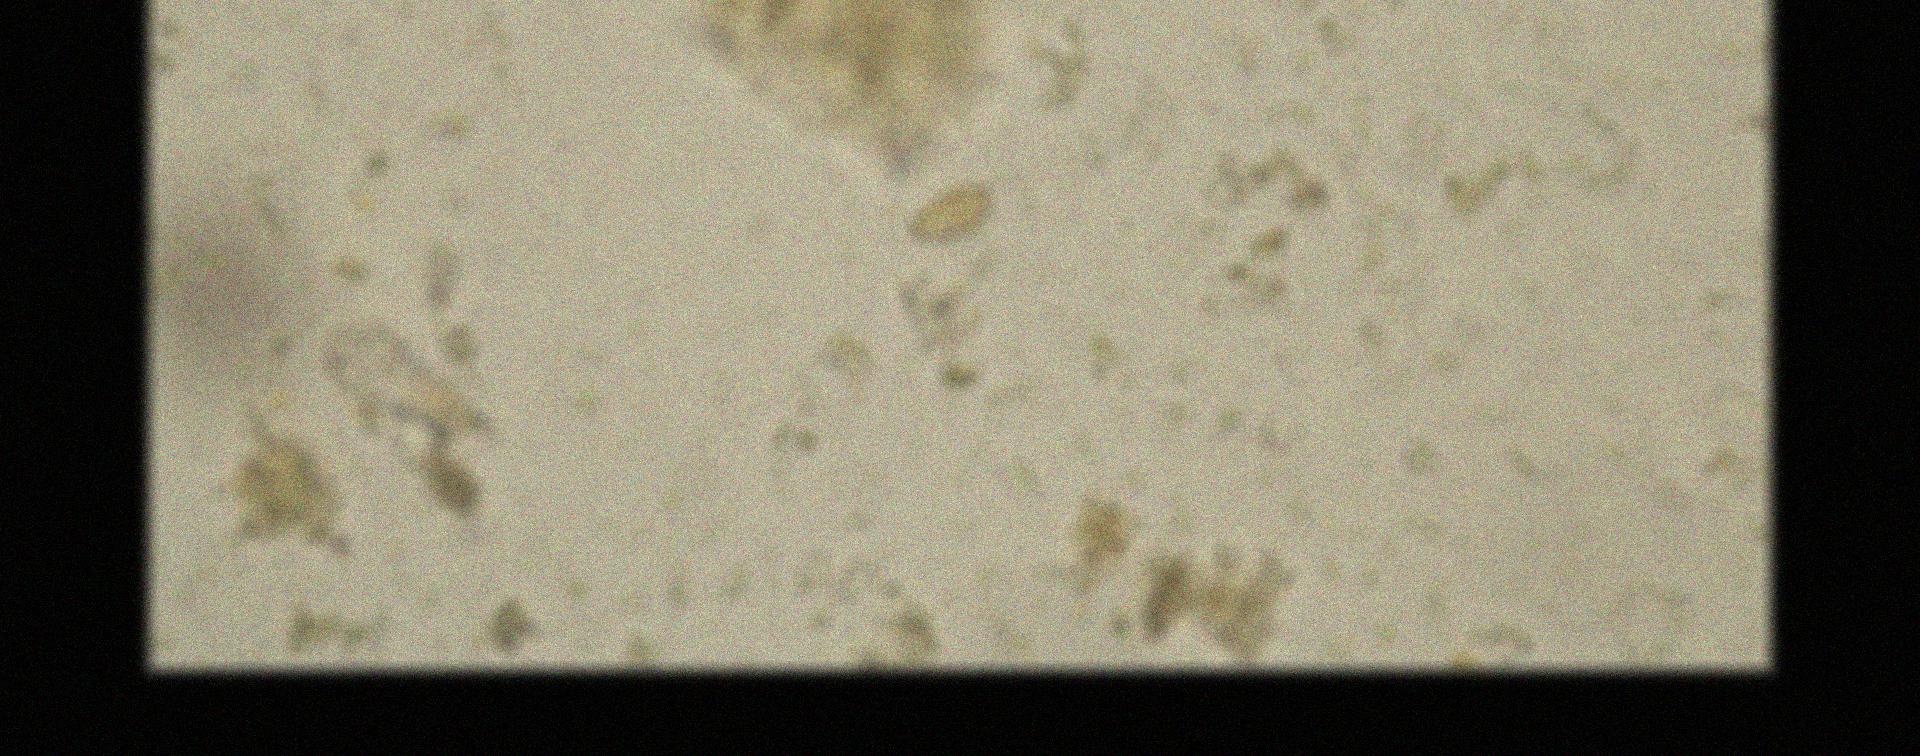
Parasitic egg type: Opisthorchis viverrine